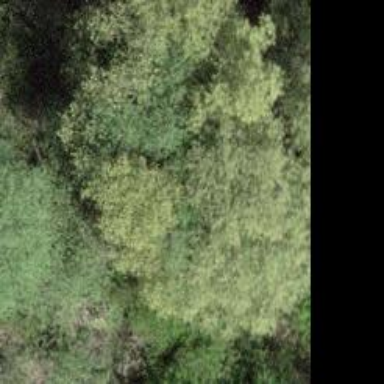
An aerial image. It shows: Deciduous tree with broadleaved leaves.